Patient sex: M
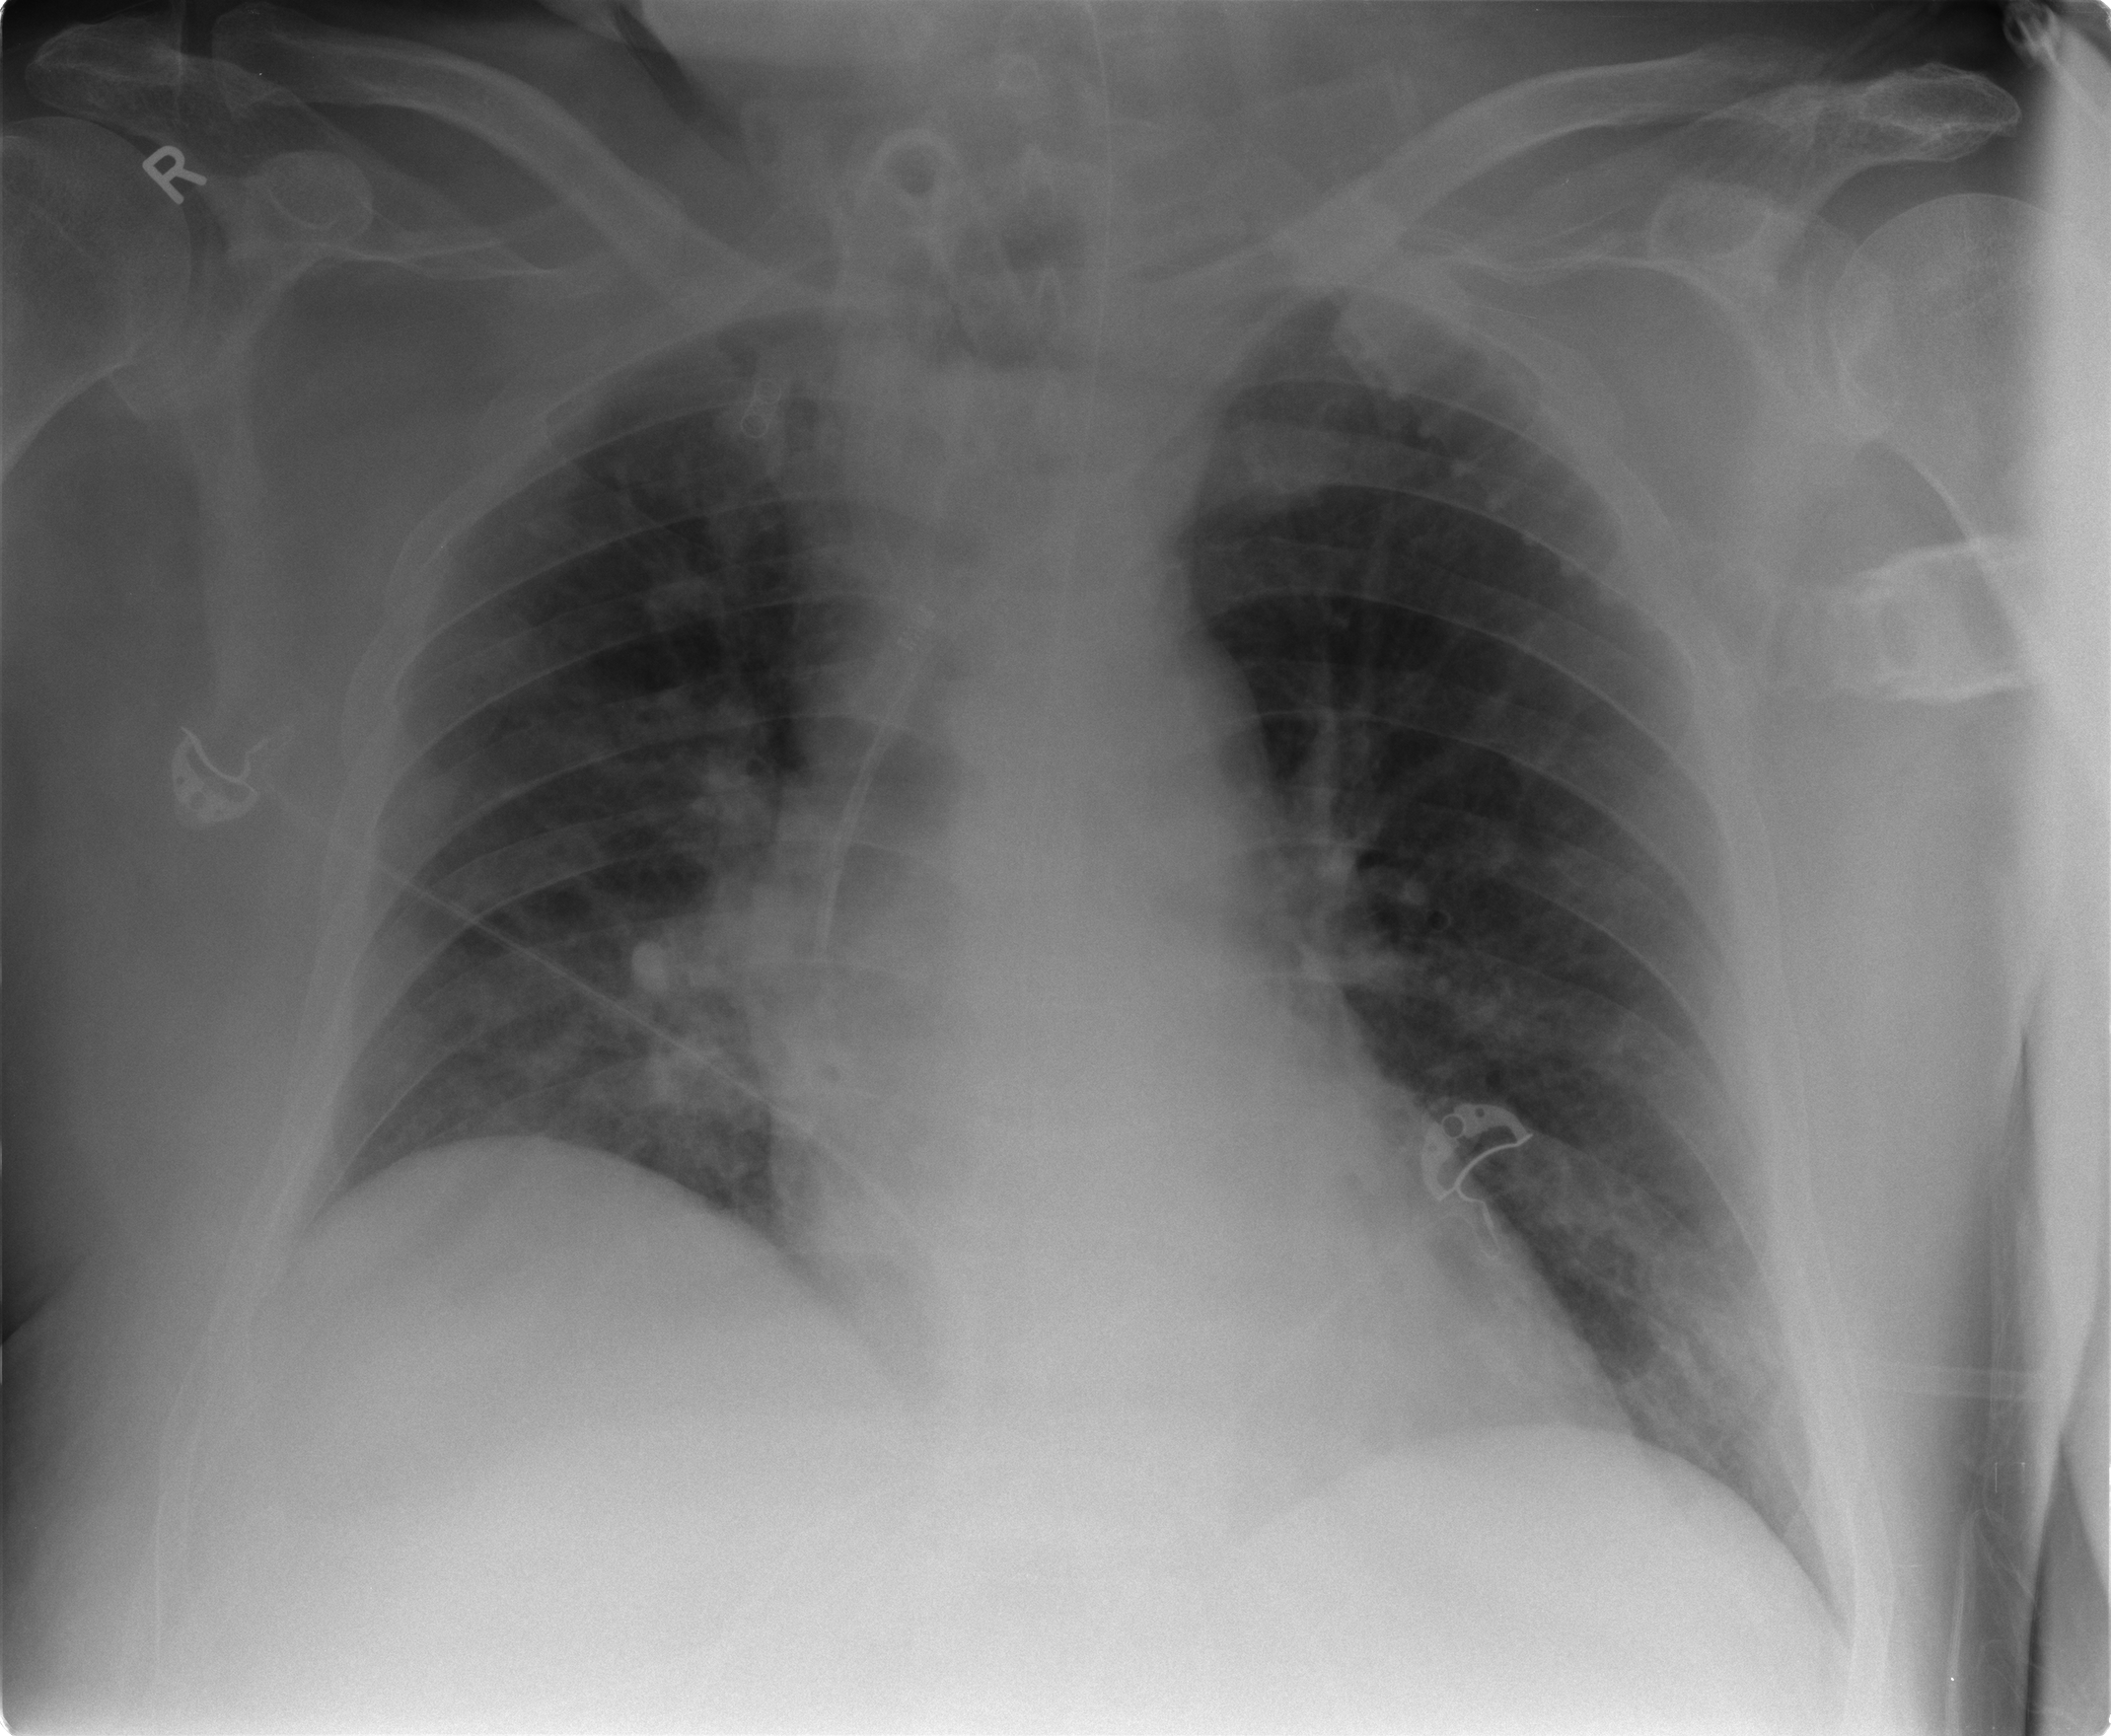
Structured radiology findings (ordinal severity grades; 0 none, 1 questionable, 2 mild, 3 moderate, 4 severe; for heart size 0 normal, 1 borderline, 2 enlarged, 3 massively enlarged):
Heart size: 0
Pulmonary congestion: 1
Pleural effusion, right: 0
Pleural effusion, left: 1
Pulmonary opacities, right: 3
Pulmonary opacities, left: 2
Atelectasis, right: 2
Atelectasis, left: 2